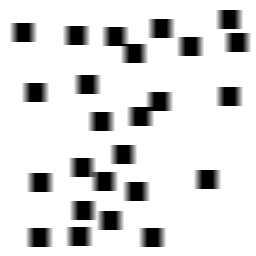
Squares: 25
Triangles: 0
Stars: 0
Total shapes: 25